Question: I'm using 'jboss + mysql' for running ATG. I'm trying to open Admin Control Center through dyn/admin. However, I'm getting malformed help URL before I get login form. Once I logged in, I'm getting multiple alerts of same exception but with different help ids.

Did any one face this issue and found a workaround?
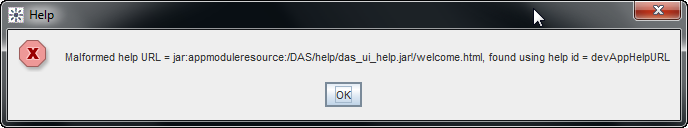
Answer: This issue has been observed because of not having protocol.jar in classpath while starting jboss server. You can follow this workaround to fix the issue.
Copy '%DYNAMO_HOME%/DAS/lib/protocol.jar' to 'C:\lib' or any folder that is easily accessible to you.
Open 'Standalone.conf.bat'
and add following line in the file.
'set "JAVA_OPTS=%JAVA_OPTS% -Djava.endorsed.dirs=C:\lib"'
Open the Jboss server after the above update is done. The error will be resolved.